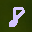
Label: 8